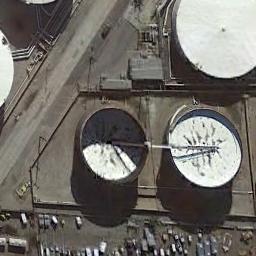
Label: storage_tank